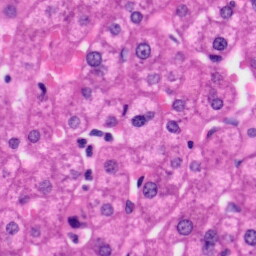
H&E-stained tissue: Liver